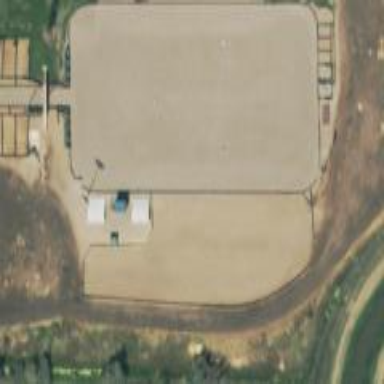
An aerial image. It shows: Equestrian sport is being practiced.